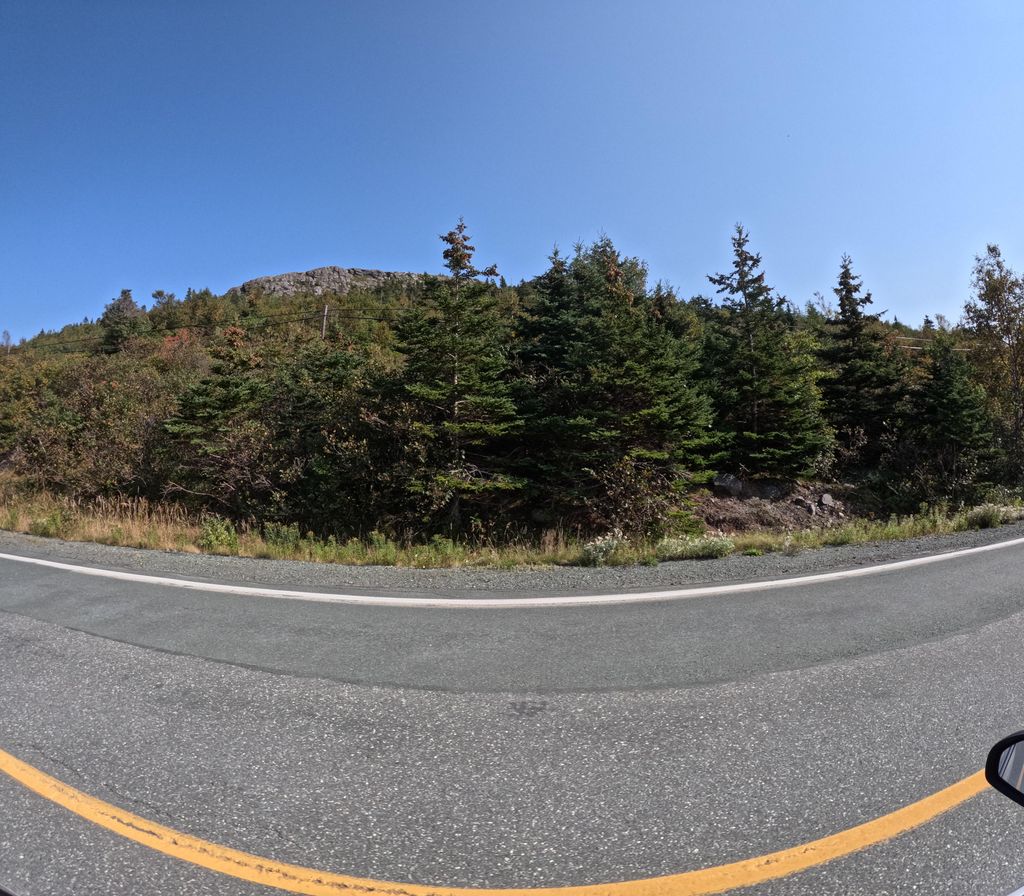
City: st_johns